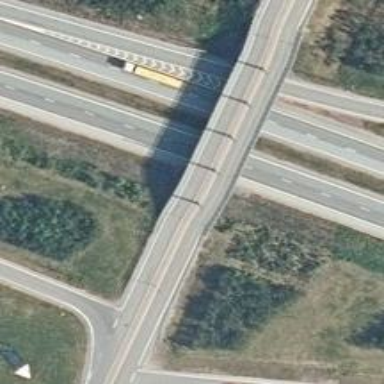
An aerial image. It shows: Bridge with asphalt surface. It is part of motorway link.